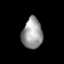
Tissue: skin
Cell type: Epithelial cells
Senescence score: 0.6833
Nuclear area (px): 610
Mean DAPI intensity: 154.261